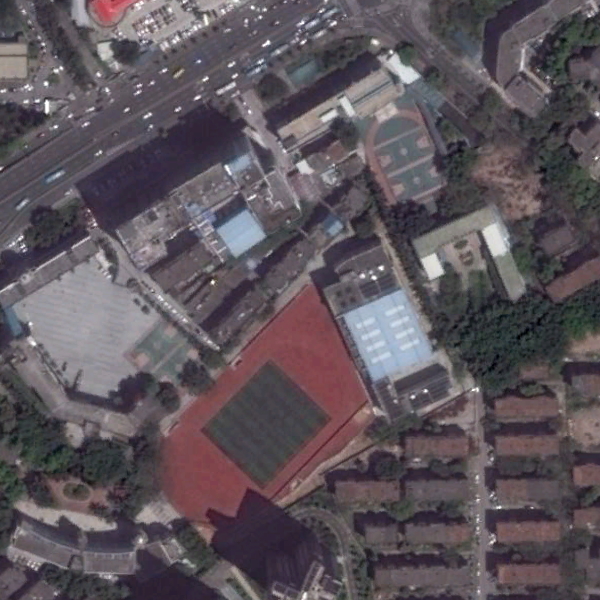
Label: School